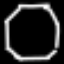
Label: octagon